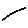
Label: line